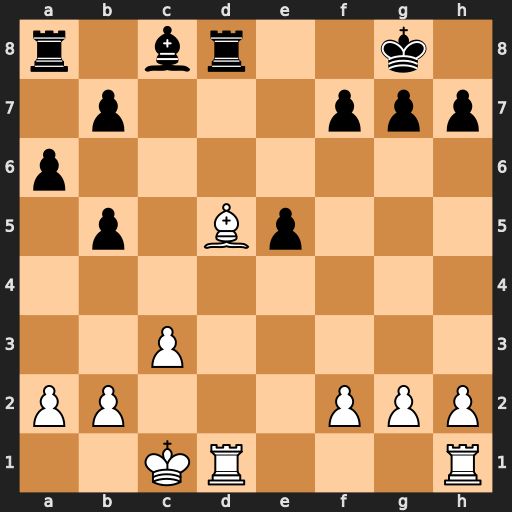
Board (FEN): r1br2k1/1p3ppp/p7/1p1Bp3/8/2P5/PP3PPP/2KR3R
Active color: w
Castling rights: -
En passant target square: -
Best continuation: Bxf7+ Kxf7 Rxd8